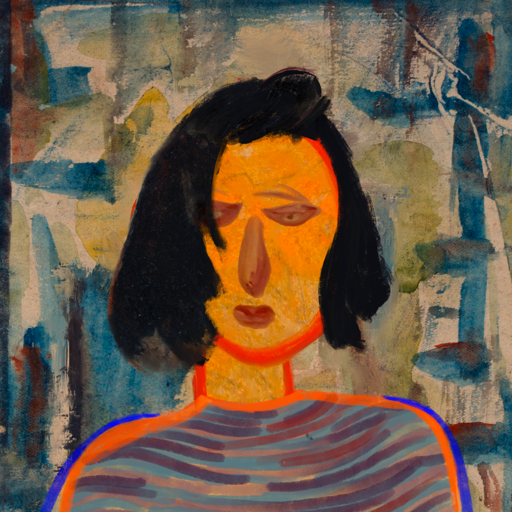
Background: Orphan, Head And Neck Front: Sisters, Face Front: Pious_Lady, Bust: Experience, Hair Front: Mosgoul, Head Accessory: Blank, Second Necklace: Blank, Necklace: Blank, Baby: Blank